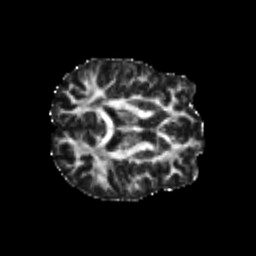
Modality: FA
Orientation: axial
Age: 24
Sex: male
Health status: healthy
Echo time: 0.074 s